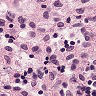
Metastatic tissue present: no